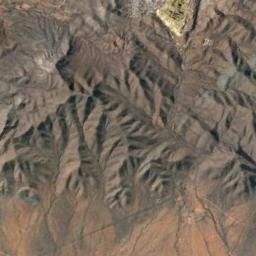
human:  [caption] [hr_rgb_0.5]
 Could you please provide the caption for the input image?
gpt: The mountain is consist of half of black soil and half of yellow soil .

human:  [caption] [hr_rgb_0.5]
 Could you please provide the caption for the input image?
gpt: The mountains are winding and undulating .

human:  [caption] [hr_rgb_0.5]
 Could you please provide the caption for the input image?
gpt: The folded mountain consists of some ridges and valleys and its rocks are brown .

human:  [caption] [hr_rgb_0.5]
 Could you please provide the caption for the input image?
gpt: This mountain is completely covered by vegetation and there is a winding path in it .

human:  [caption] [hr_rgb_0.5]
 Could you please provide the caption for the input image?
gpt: There are some ridges on the brown mountain .